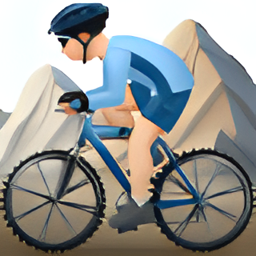
Name: man mountain biking type 1 2
Emoji: 🚵🏻‍♂️
Group: People & Body
Sub-group: person-sport